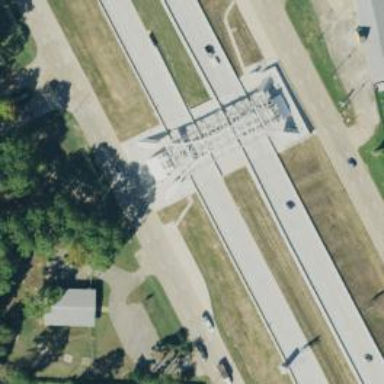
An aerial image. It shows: Toll gantry on the road.